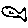
Label: fish